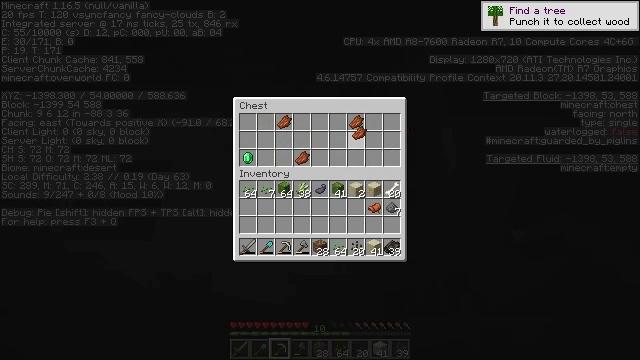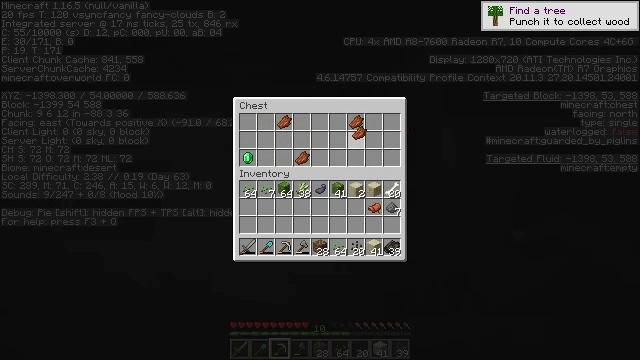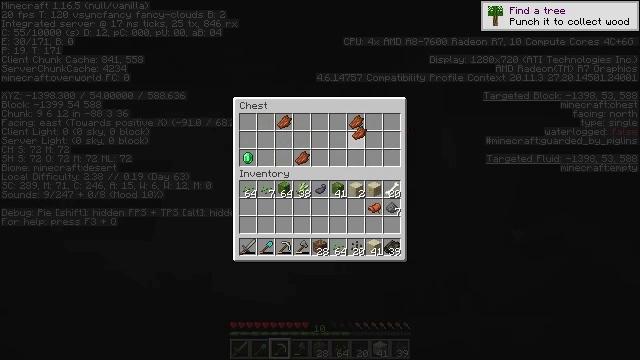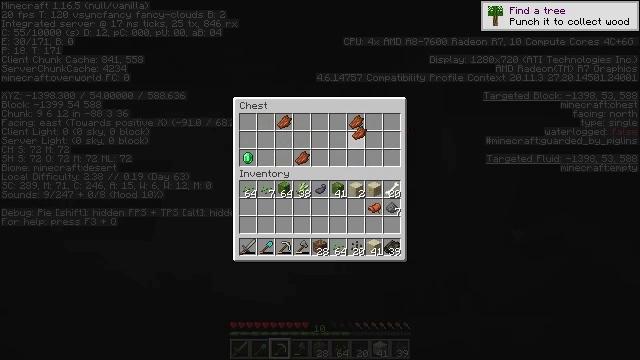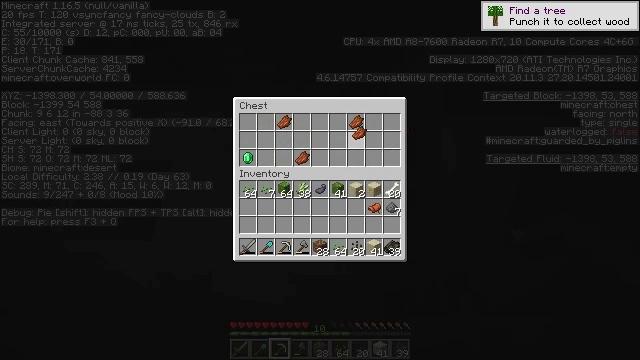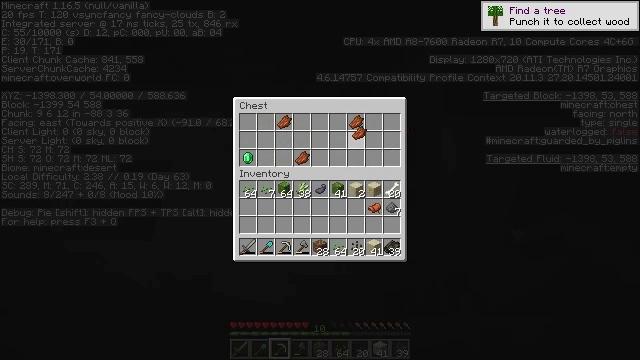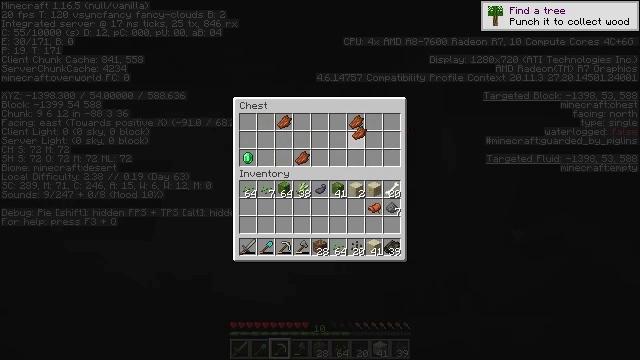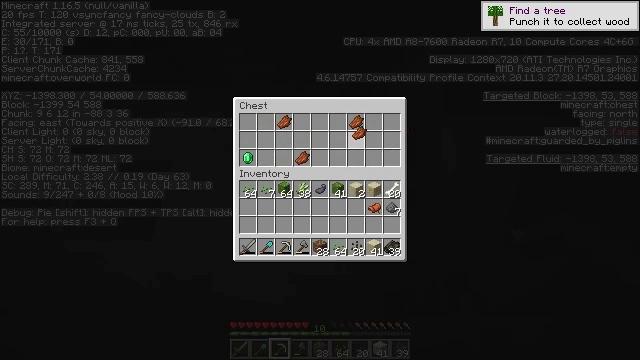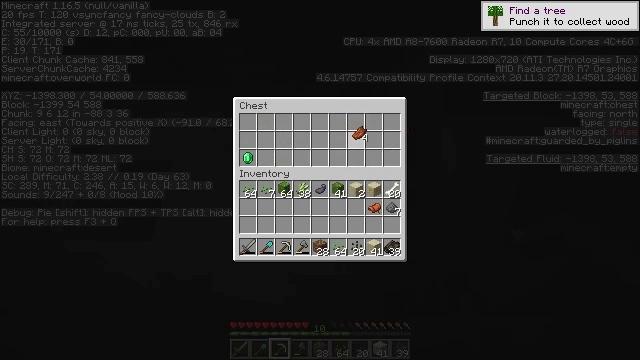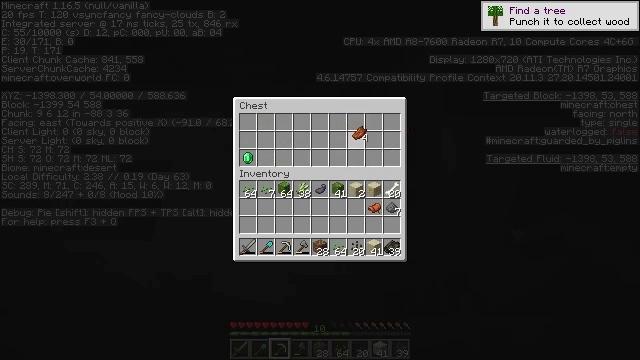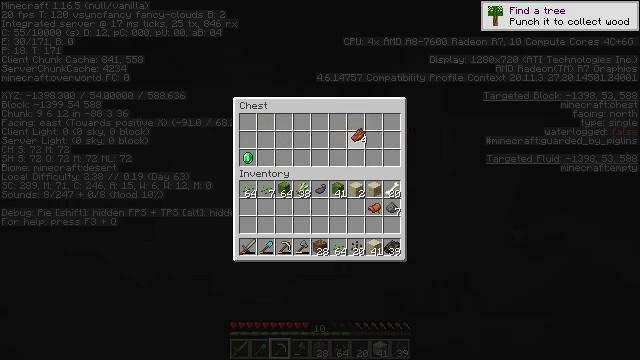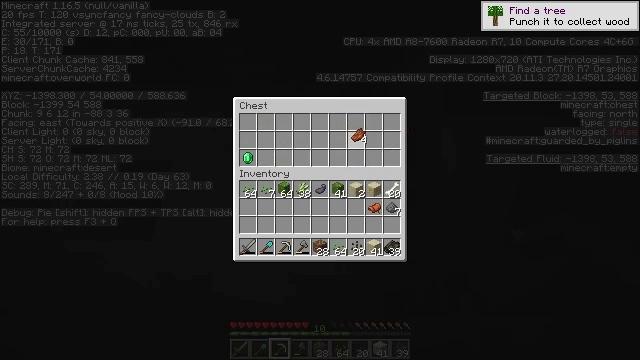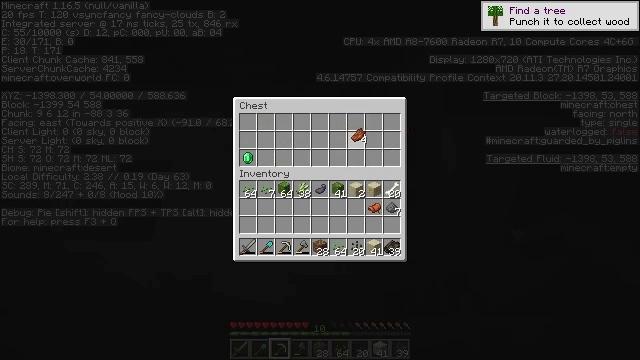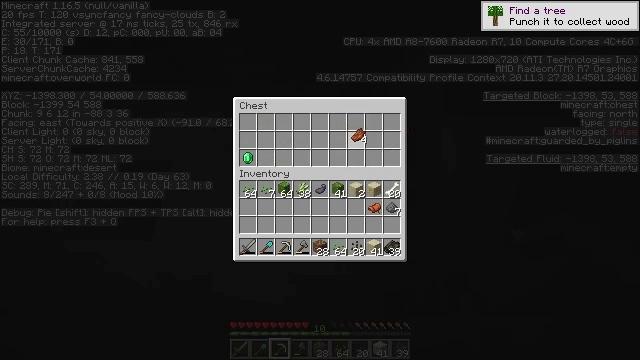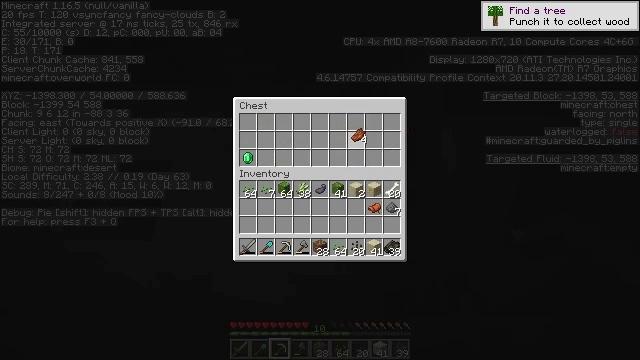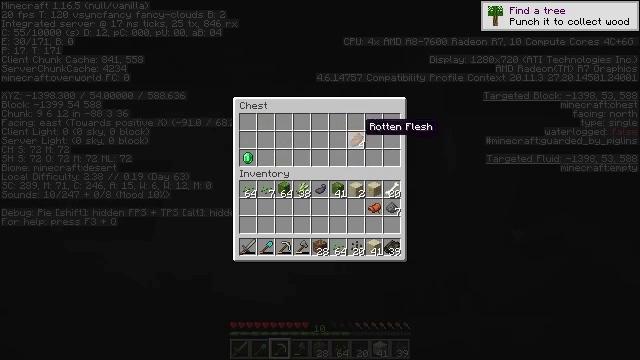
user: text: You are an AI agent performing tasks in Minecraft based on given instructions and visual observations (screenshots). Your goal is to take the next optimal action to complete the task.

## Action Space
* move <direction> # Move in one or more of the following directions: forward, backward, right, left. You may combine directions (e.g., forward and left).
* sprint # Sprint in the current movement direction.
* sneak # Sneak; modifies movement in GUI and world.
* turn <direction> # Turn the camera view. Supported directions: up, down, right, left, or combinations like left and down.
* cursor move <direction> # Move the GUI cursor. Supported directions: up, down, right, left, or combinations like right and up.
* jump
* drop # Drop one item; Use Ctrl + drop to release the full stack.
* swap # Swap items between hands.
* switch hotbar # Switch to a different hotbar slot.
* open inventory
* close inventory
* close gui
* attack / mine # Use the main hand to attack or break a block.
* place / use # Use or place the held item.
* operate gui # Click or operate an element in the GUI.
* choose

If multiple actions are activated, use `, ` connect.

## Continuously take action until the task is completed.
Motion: motion action
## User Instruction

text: Extract chiseled sandstone from the pyramid.
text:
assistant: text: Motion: attack / mine
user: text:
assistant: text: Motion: attack / mine
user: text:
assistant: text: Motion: attack / mine
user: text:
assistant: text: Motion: attack / mine
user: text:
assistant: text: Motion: attack / mine
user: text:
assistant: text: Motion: attack / mine
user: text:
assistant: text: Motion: attack / mine
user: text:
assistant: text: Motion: no_op
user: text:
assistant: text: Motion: no_op
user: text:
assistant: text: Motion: no_op
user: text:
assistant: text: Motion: no_op
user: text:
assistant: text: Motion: attack / mine
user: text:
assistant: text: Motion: attack / mine
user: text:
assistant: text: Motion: attack / mine
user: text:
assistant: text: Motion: no_op
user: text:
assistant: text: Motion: no_op
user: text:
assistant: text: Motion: no_op
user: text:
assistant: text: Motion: turn down
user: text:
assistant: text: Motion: turn down
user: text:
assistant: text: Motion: turn down
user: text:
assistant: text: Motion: no_op
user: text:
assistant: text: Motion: no_op
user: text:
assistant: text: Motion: turn up
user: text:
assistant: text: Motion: turn left and up
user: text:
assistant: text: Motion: no_op
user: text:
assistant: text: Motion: no_op
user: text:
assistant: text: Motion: no_op
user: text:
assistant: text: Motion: attack / mine
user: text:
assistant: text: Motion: attack / mine
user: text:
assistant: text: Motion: no_op